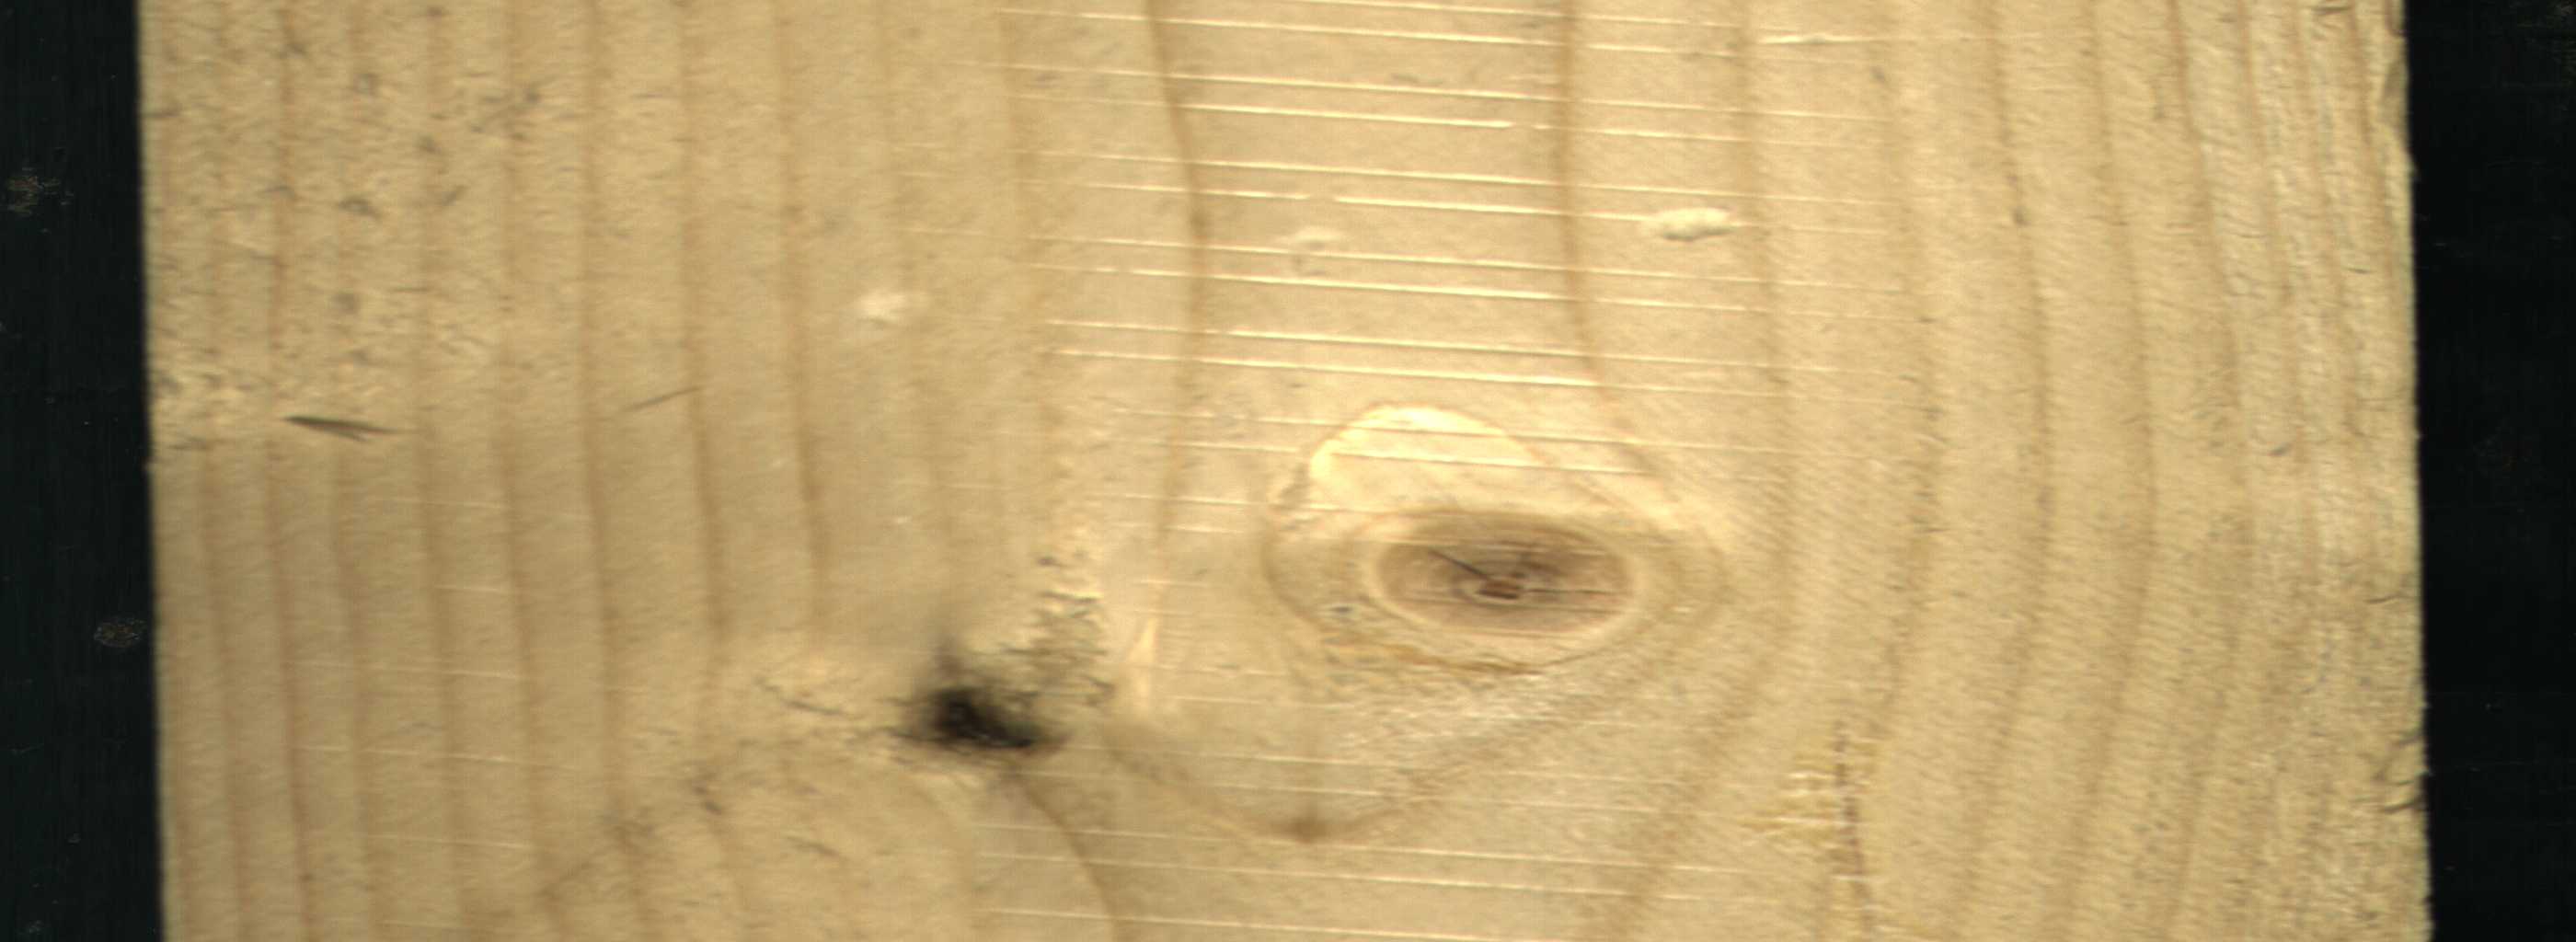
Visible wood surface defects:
knot_with_crack
Dead_Knot